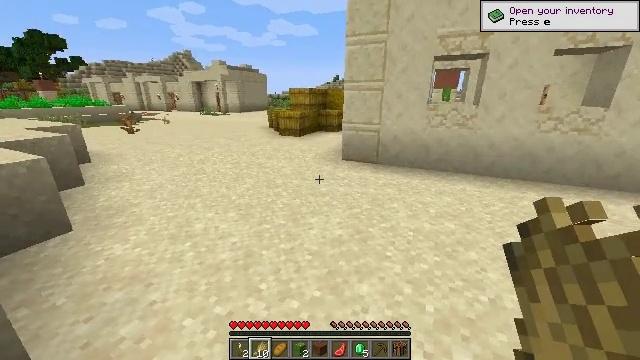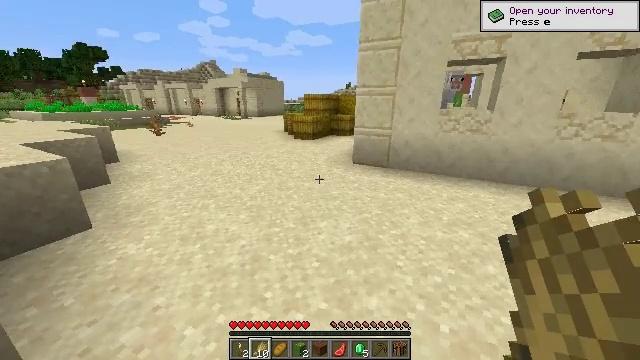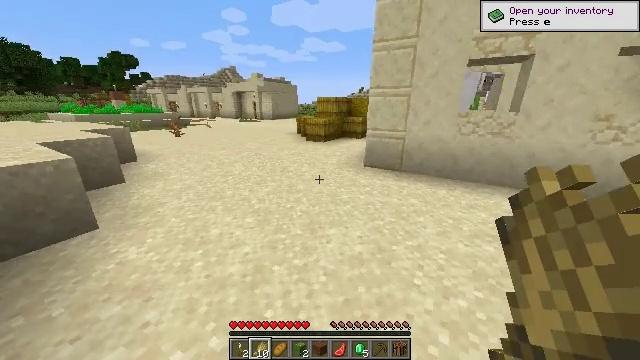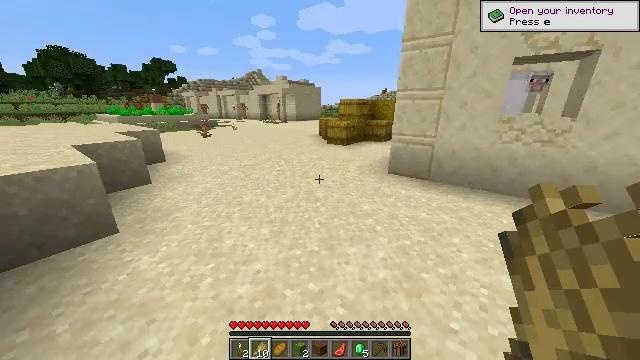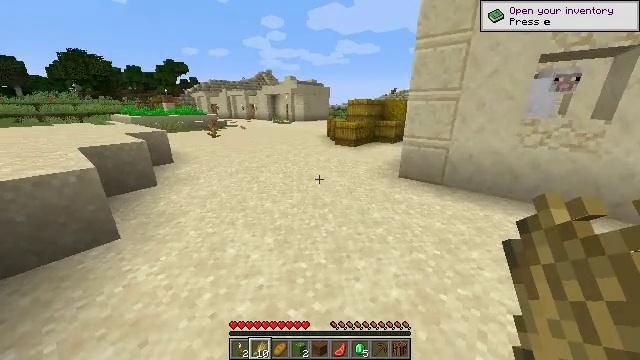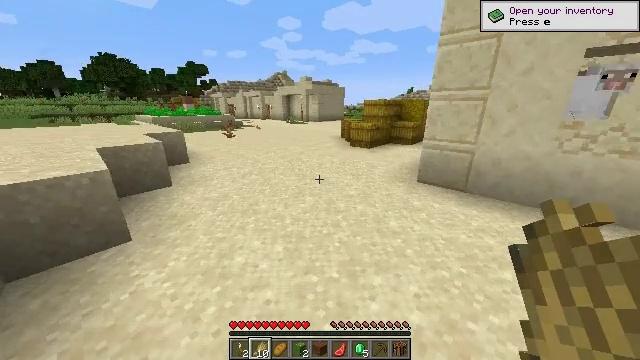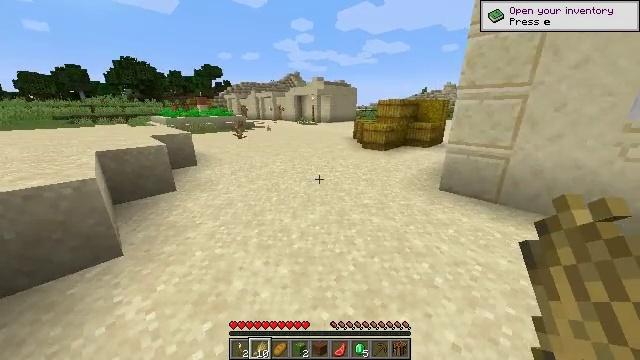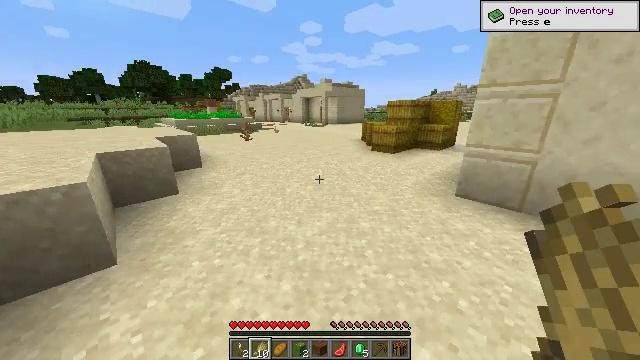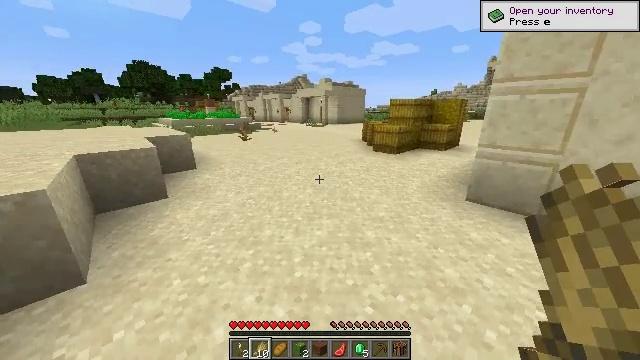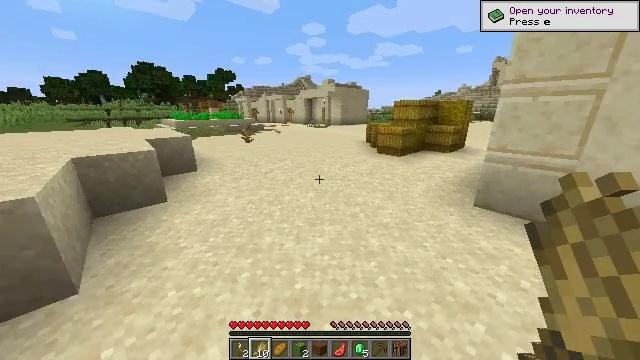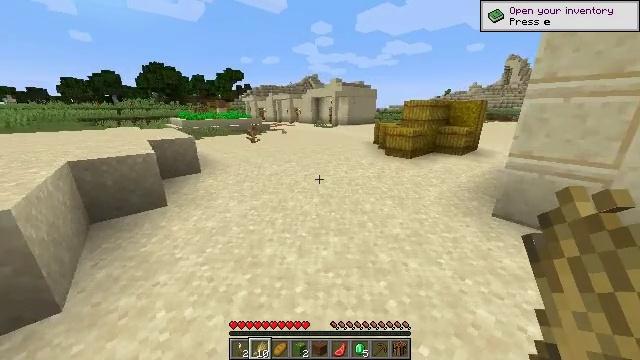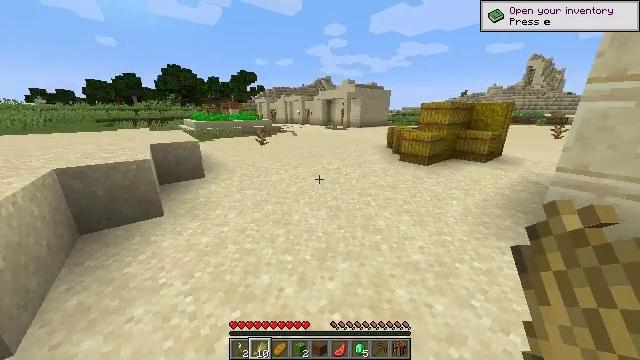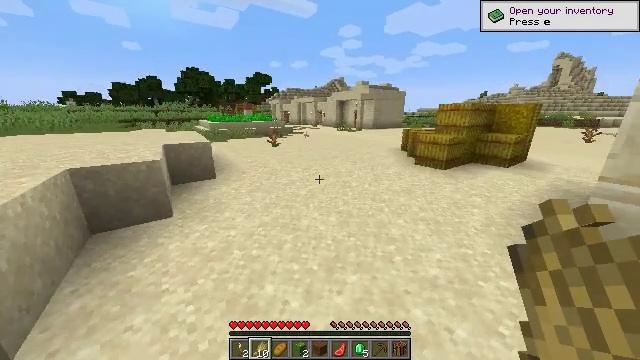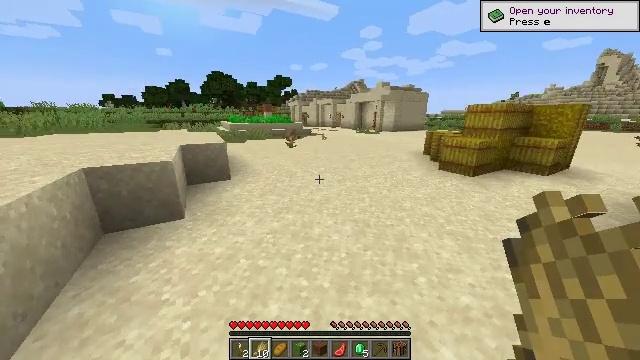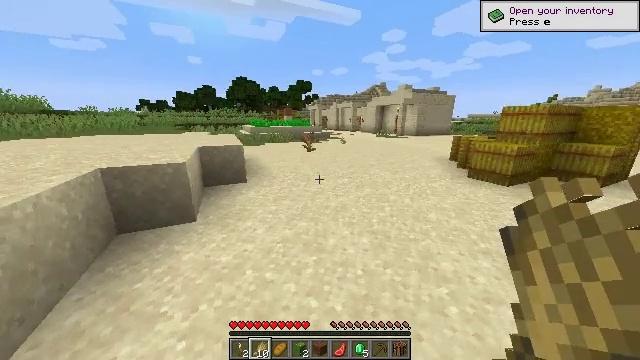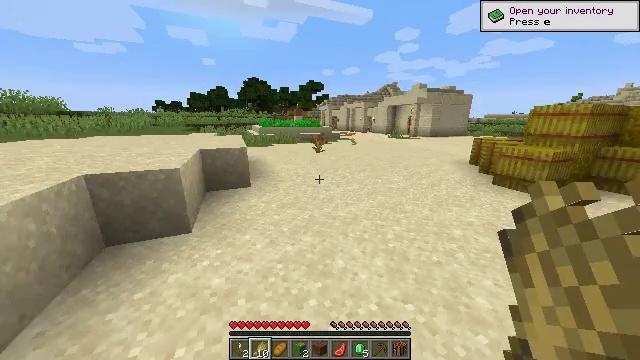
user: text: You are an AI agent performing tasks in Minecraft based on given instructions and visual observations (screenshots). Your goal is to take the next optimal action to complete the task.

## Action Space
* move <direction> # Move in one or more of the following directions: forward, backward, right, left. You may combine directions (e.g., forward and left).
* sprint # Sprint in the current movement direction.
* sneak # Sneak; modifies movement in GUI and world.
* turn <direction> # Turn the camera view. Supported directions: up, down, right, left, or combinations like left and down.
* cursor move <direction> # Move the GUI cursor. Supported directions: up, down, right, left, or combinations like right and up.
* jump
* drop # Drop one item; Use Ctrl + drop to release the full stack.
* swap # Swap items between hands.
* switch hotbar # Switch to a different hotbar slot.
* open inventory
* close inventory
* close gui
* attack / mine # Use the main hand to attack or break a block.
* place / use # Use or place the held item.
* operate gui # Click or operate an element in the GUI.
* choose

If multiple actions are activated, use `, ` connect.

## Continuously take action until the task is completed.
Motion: motion action
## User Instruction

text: Gather smooth sandstone from desert temples or structures.
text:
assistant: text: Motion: move forward, sprint, turn left
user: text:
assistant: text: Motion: move forward, sprint, turn left
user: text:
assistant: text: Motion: move forward, sprint, turn left
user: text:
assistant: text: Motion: move forward, sprint, turn left
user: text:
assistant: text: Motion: move forward, sprint, turn left
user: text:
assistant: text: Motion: move forward, sprint, turn left
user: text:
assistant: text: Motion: move forward, sprint, turn left
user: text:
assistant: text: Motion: move forward, sprint
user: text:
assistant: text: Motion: move forward, sprint
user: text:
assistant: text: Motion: move forward, sprint, turn left
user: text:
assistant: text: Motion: move forward, sprint, turn left
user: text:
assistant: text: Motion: move forward, sprint, turn left
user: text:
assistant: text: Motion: move forward, sprint, turn left
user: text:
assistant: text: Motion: move forward, sprint, turn left
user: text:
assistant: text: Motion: move forward, sprint, turn left
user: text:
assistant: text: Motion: move forward, sprint
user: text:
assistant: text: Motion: move forward, sprint
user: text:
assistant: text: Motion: move forward, sprint
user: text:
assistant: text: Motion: move forward, sprint
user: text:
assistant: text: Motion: move forward, sprint
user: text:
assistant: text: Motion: move forward, sprint
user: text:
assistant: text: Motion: move forward, sprint
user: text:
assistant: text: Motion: move forward, sprint
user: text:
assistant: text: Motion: move forward, sprint
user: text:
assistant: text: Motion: move forward, sprint
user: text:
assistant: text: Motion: move forward, sprint
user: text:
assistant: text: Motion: move forward, sprint
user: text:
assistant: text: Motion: move forward, sprint
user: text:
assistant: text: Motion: move forward, sprint
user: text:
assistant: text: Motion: move forward, sprint